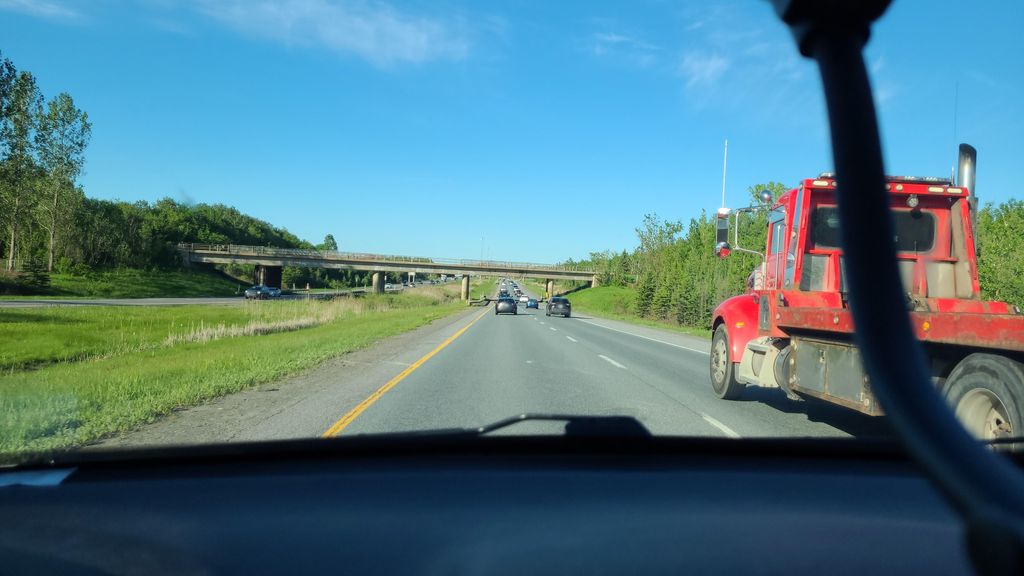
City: quebec_city